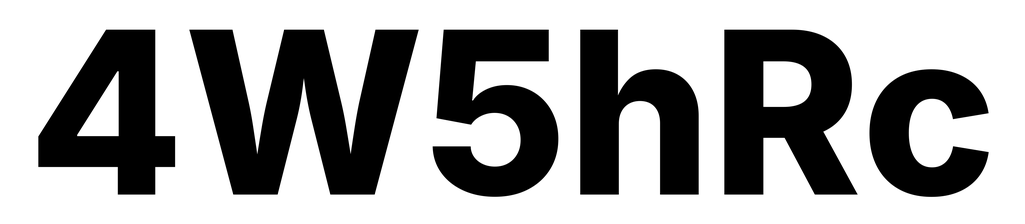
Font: Inter_ExtraBold